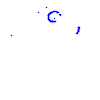
Particle: kaon